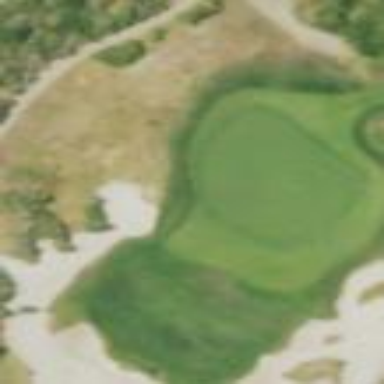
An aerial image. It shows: Golf fairway in the image.